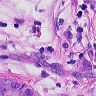
Metastatic tissue present: yes